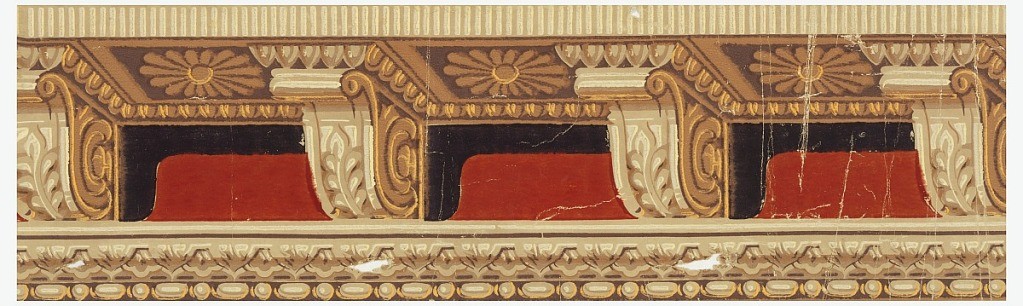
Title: Border
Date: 1840
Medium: Block-printed
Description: Simulation of a cornice resting upon medallions, with ogee and bead-and-reel mouldings below. The soffit of the cornice, and the medallions, are rendered in perspective, as seen from below. Printed in browns, yellow, white and red.
Browns, yellow, white and red.